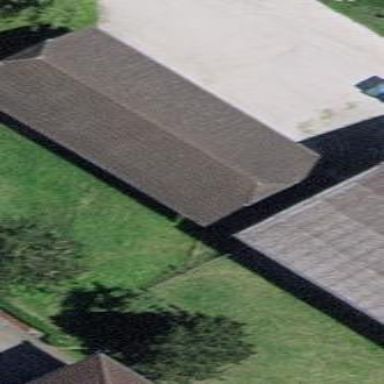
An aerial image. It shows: Garage.